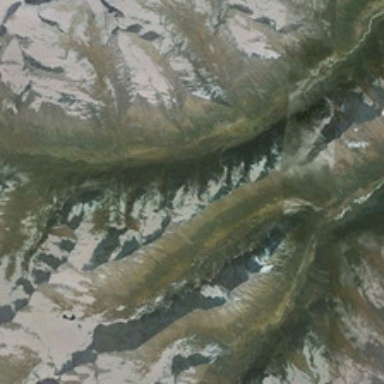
Snow covers the folds of the ridges .